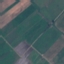
Land use / land cover: Pasture